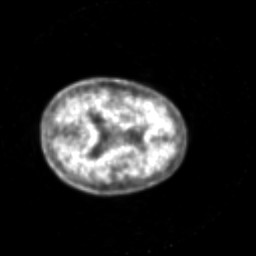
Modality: PET
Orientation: axial
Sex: female
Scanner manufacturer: siemens